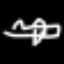
Label: airplane